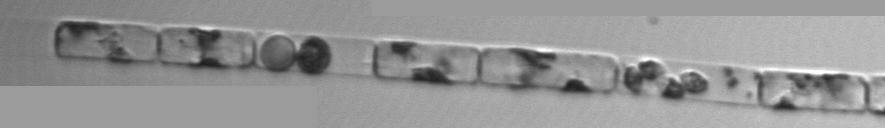
Label: Guinardia_delicatula_TAG_internal_parasite